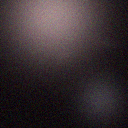
Screen state: off